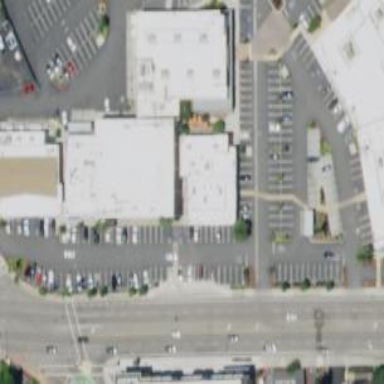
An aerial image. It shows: Retail building.